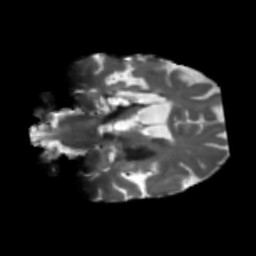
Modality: T2w
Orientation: coronal
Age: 75
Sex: female
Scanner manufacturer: siemens
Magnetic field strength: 3 T
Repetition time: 5.25 s
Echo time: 0.08 s